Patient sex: M
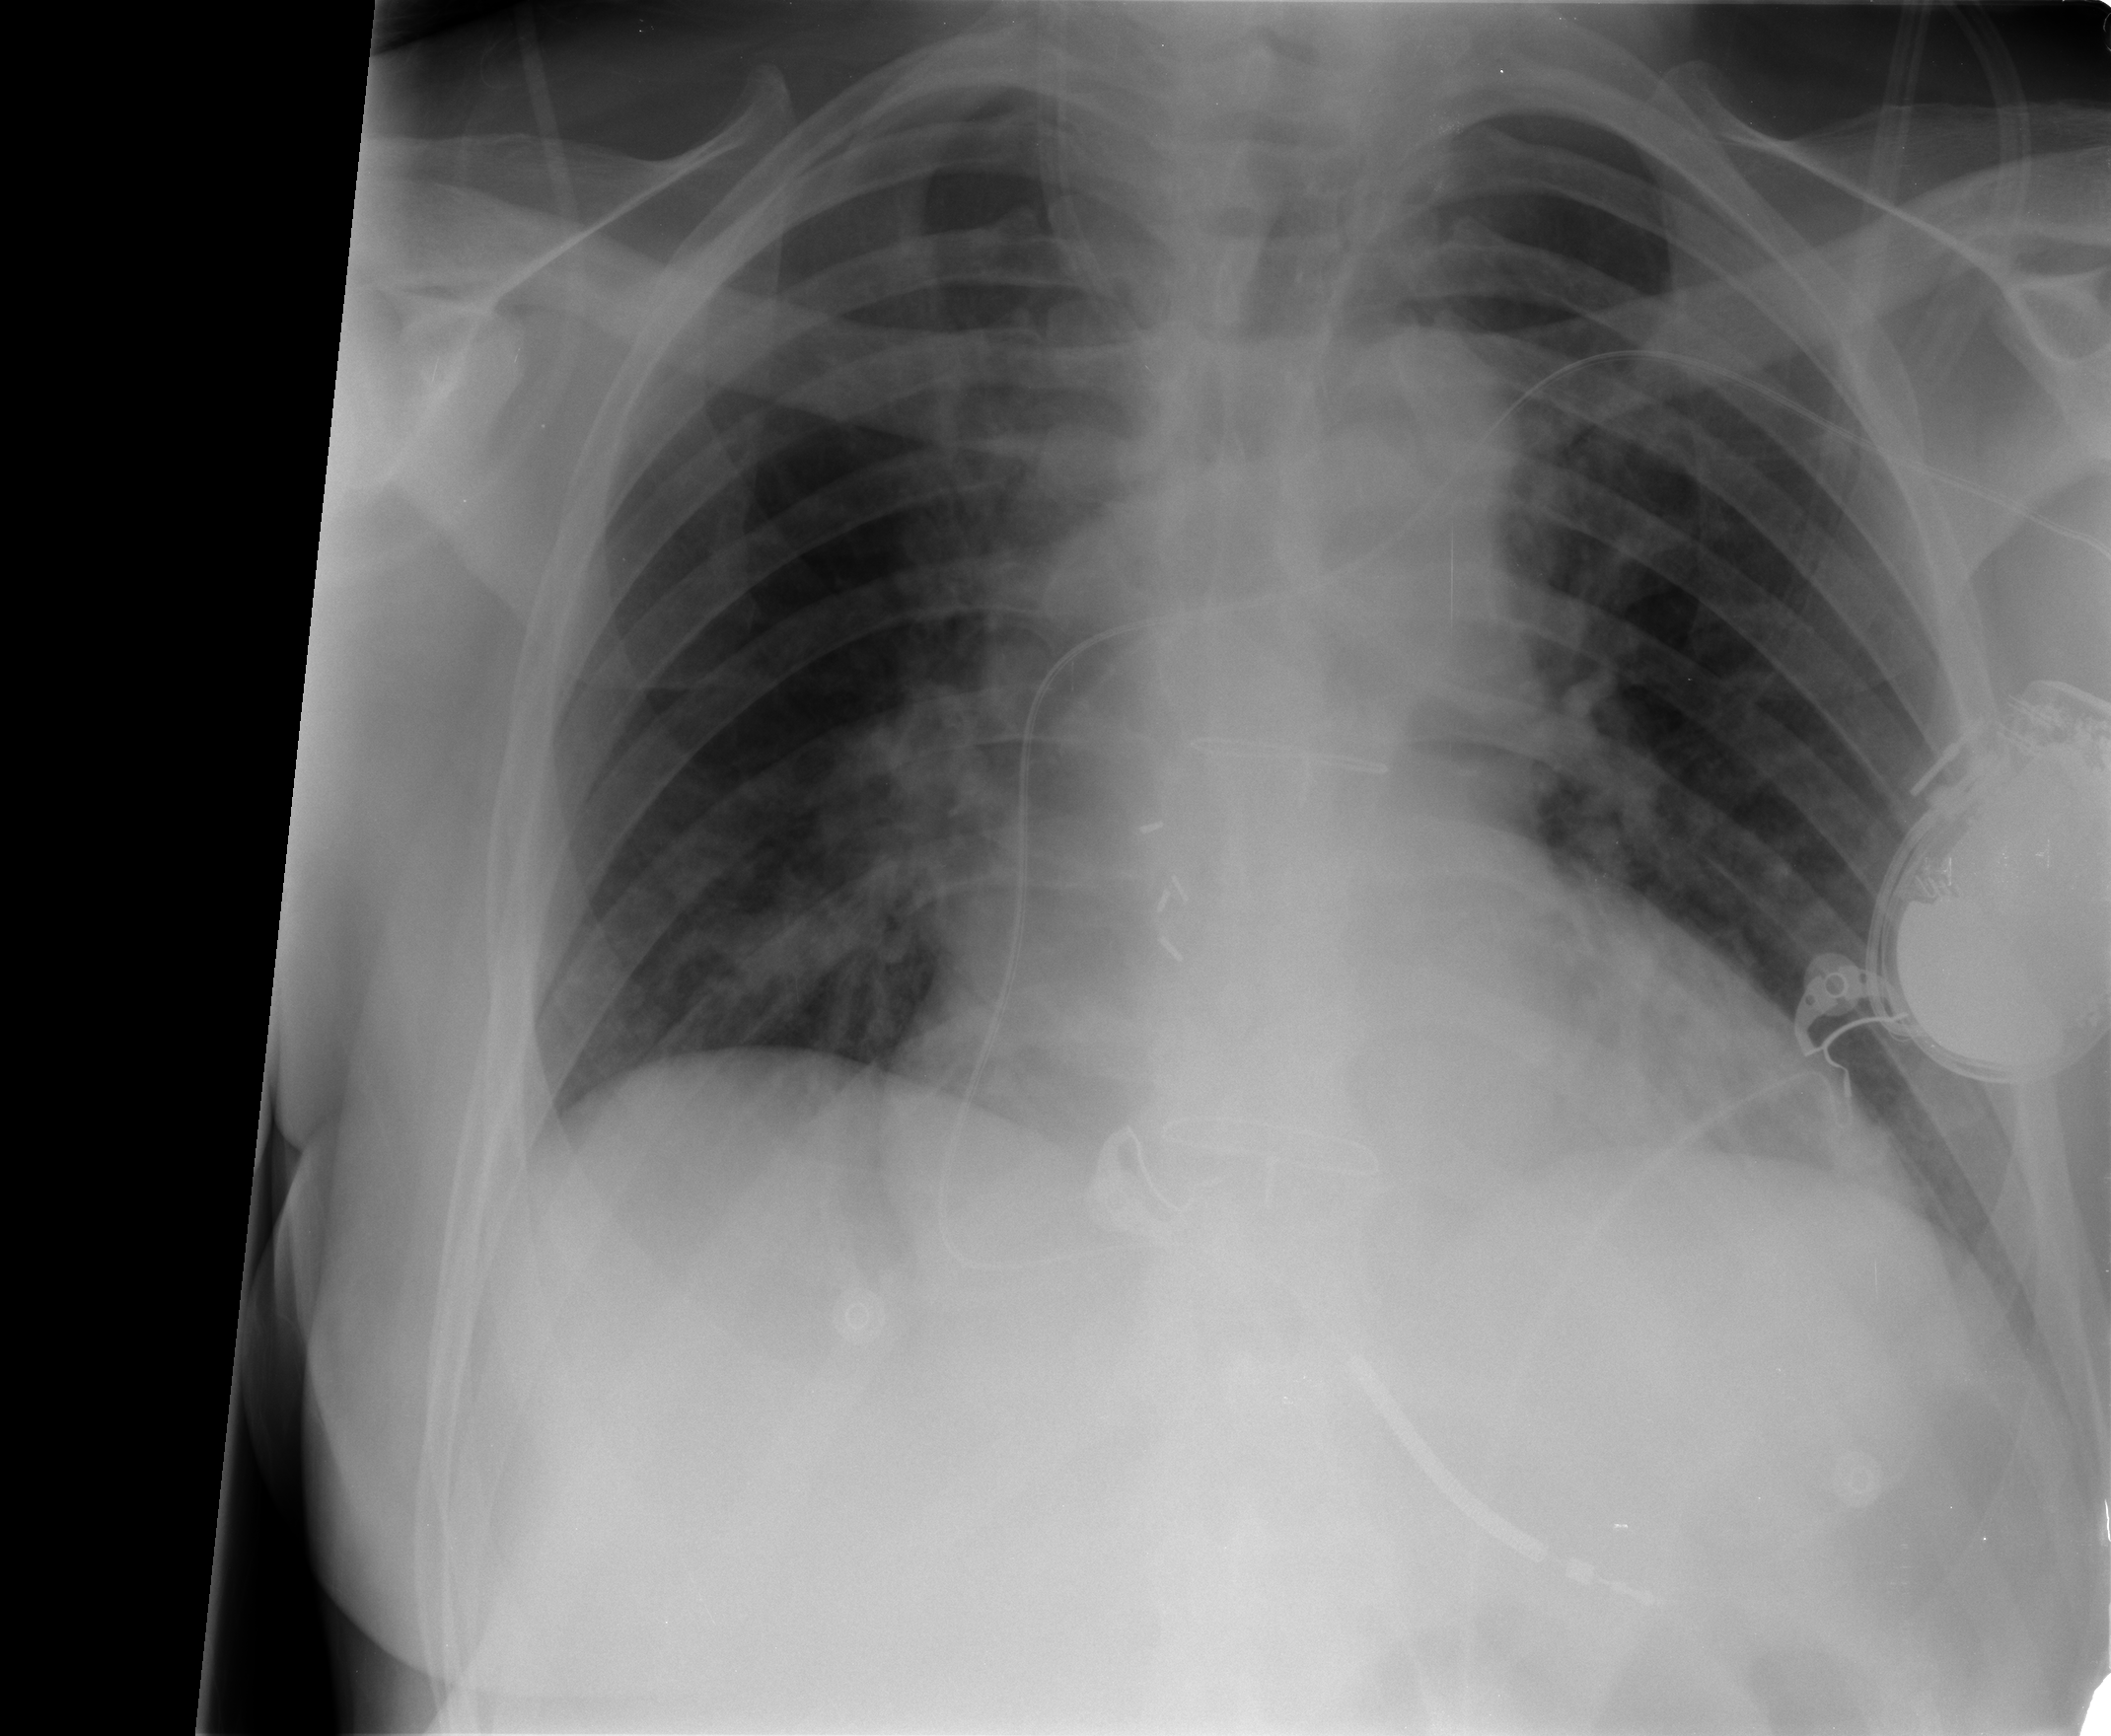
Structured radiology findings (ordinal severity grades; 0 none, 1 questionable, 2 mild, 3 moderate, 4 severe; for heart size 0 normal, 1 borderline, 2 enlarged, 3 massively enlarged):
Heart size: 2
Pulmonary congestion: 1
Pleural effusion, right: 0
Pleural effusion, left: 0
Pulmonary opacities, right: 0
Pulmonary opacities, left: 0
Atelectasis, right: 0
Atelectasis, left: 2